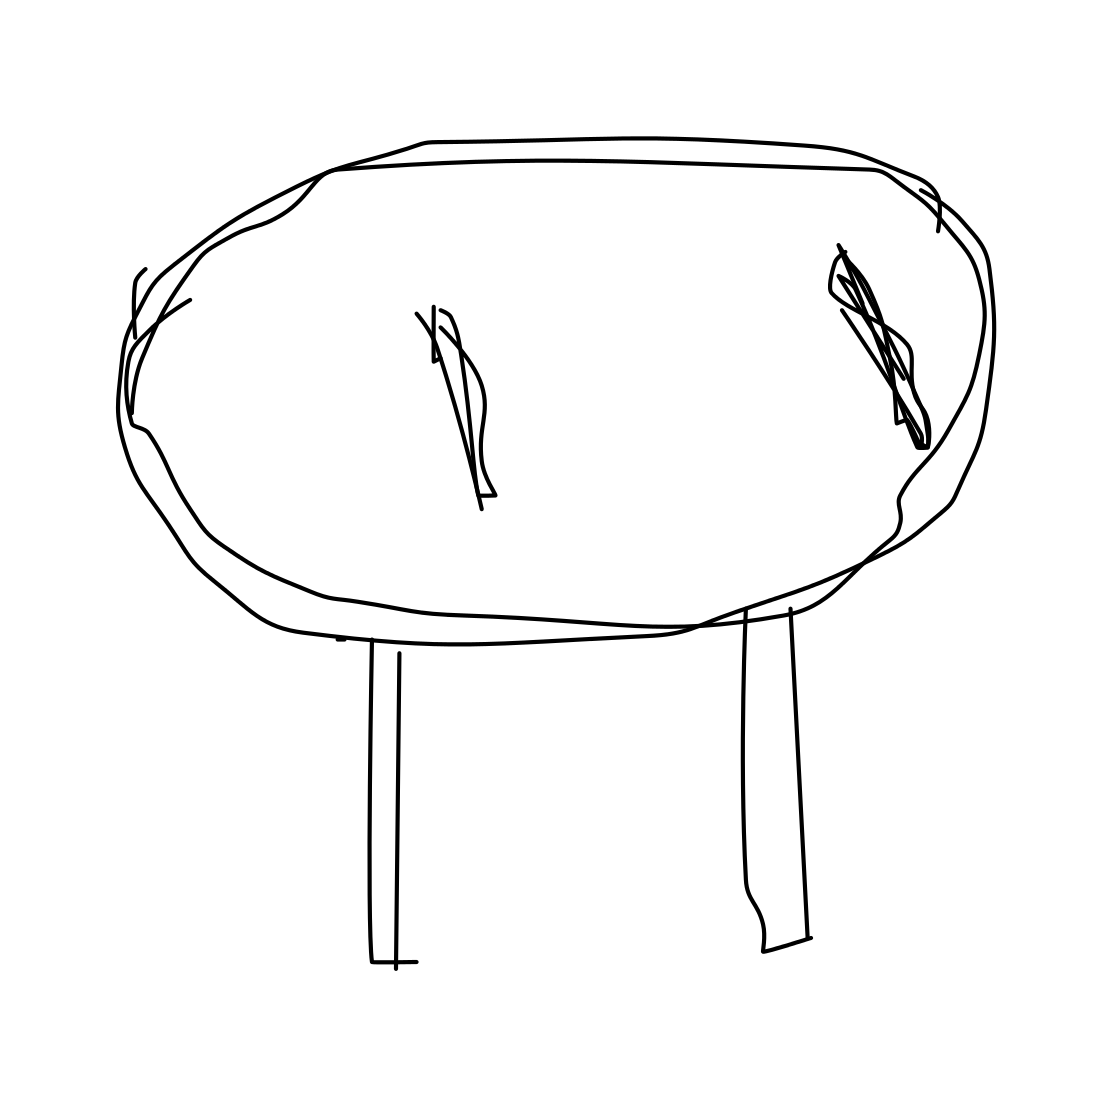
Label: table